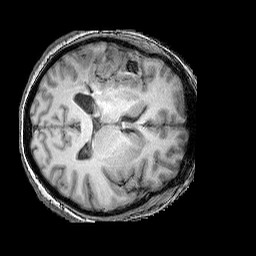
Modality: T1w
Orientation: axial
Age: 38
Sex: female
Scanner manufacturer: siemens
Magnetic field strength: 3 T
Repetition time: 2.25 s
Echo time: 0.00411 s